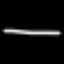
Label: line